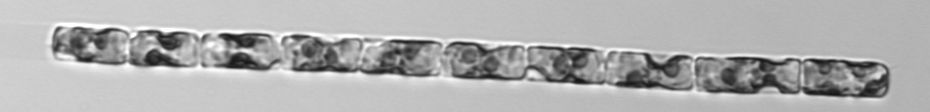
Label: Guinardia_delicatula